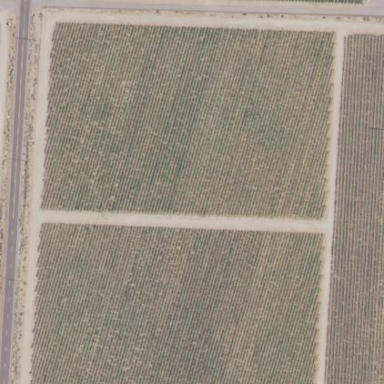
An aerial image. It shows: Vineyard growing grapes.